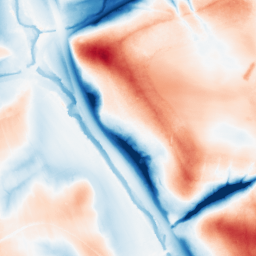
Category: classical
Decomposition family: gaussian_anisotropic
Decomposition parameters: sigma_x: 20
sigma_y: 20
Upsampling method: edge_directed
Upsampling parameters: scale: 4
Upsampling scale: 4